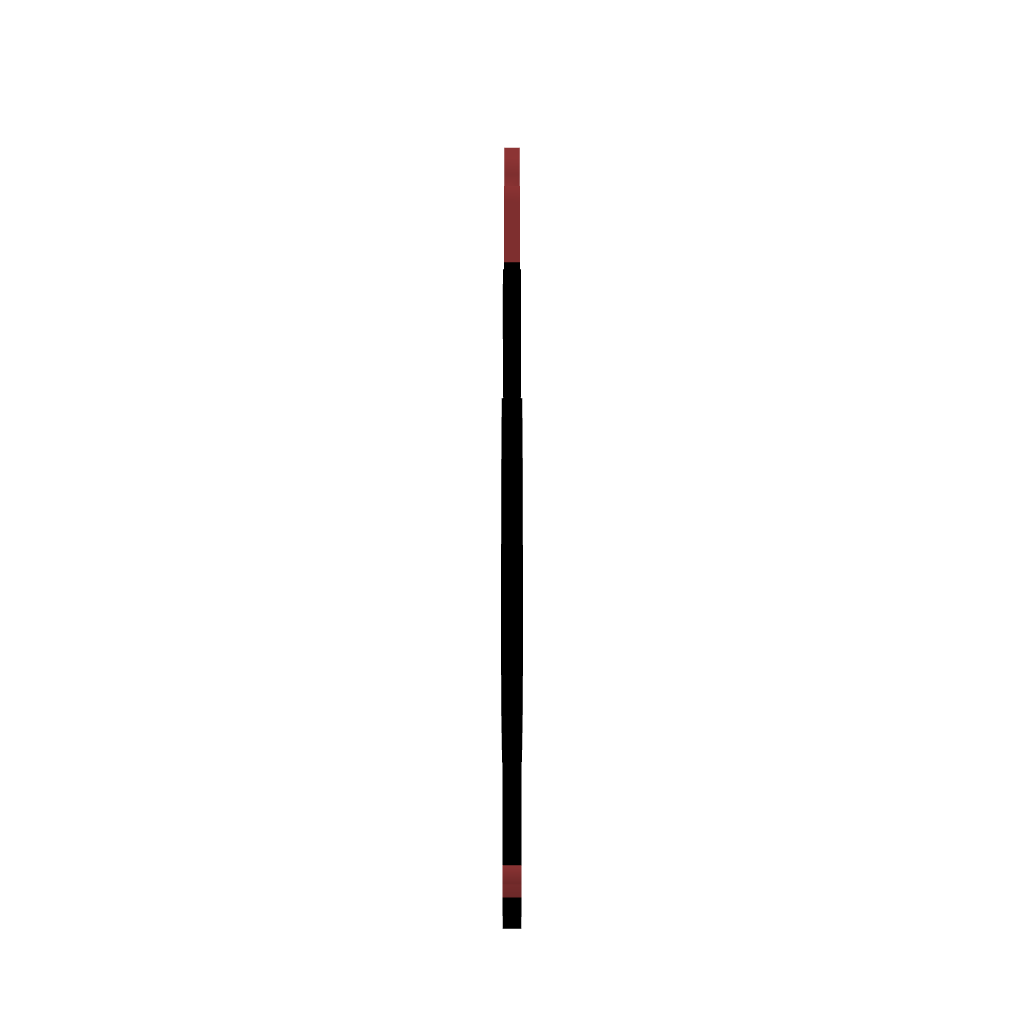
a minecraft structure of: Pokemon Black&amp;White 1-2 Zorura Pixel Art bad low quality